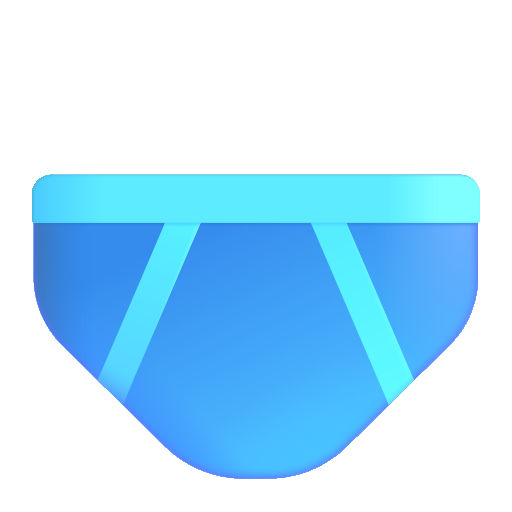
briefs color